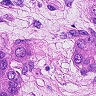
Metastatic tissue present: yes